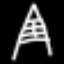
Label: The Eiffel Tower